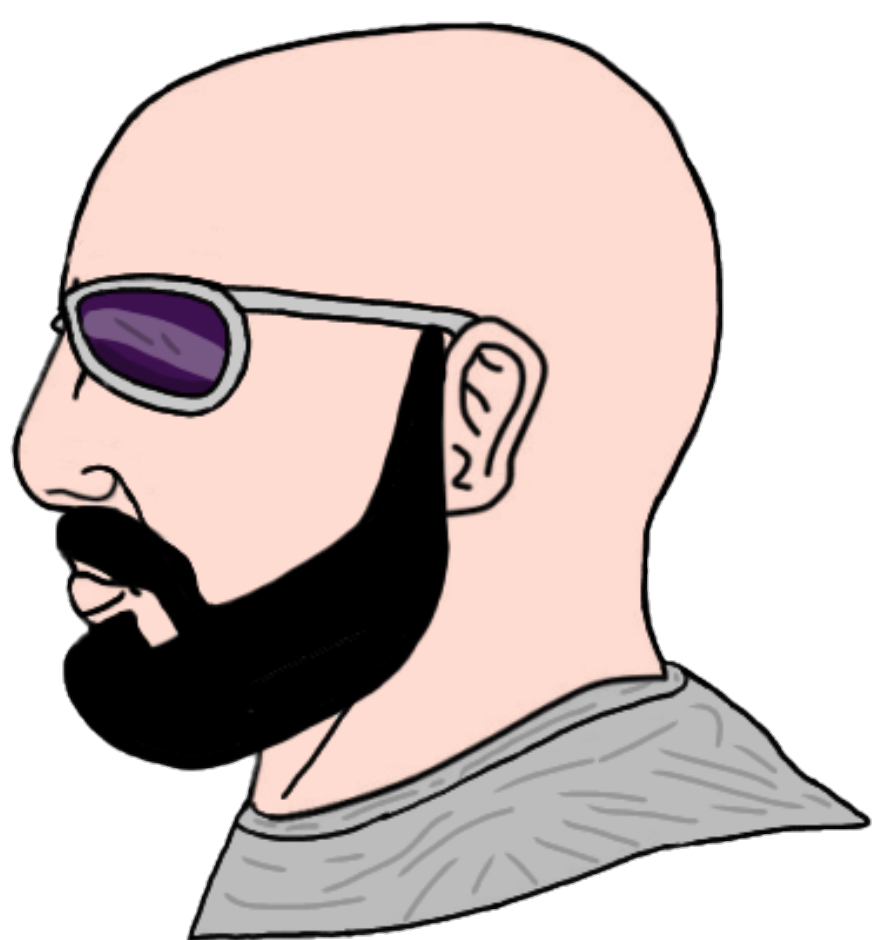
Label: 4_Yes_Chad